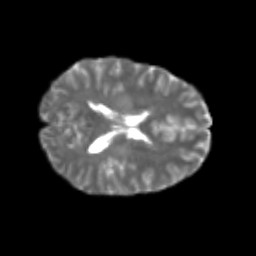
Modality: T2w
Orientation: axial
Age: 25
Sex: female
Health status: healthy
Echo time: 0.074 s